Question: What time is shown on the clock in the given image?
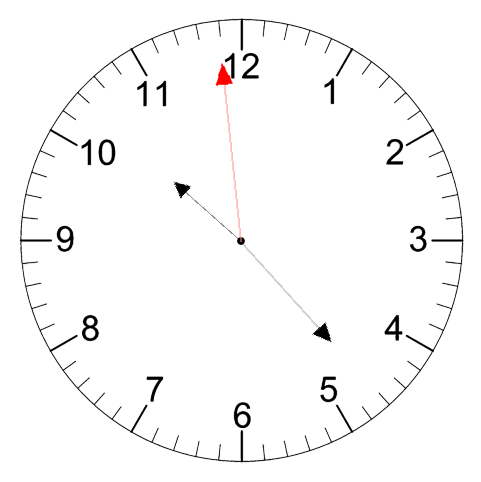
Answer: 10:22:59